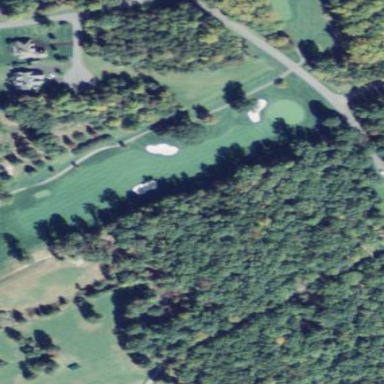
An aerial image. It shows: Grassy area designated for leisure activities. It is golf fairway utilized for the sport of golf.